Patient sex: F
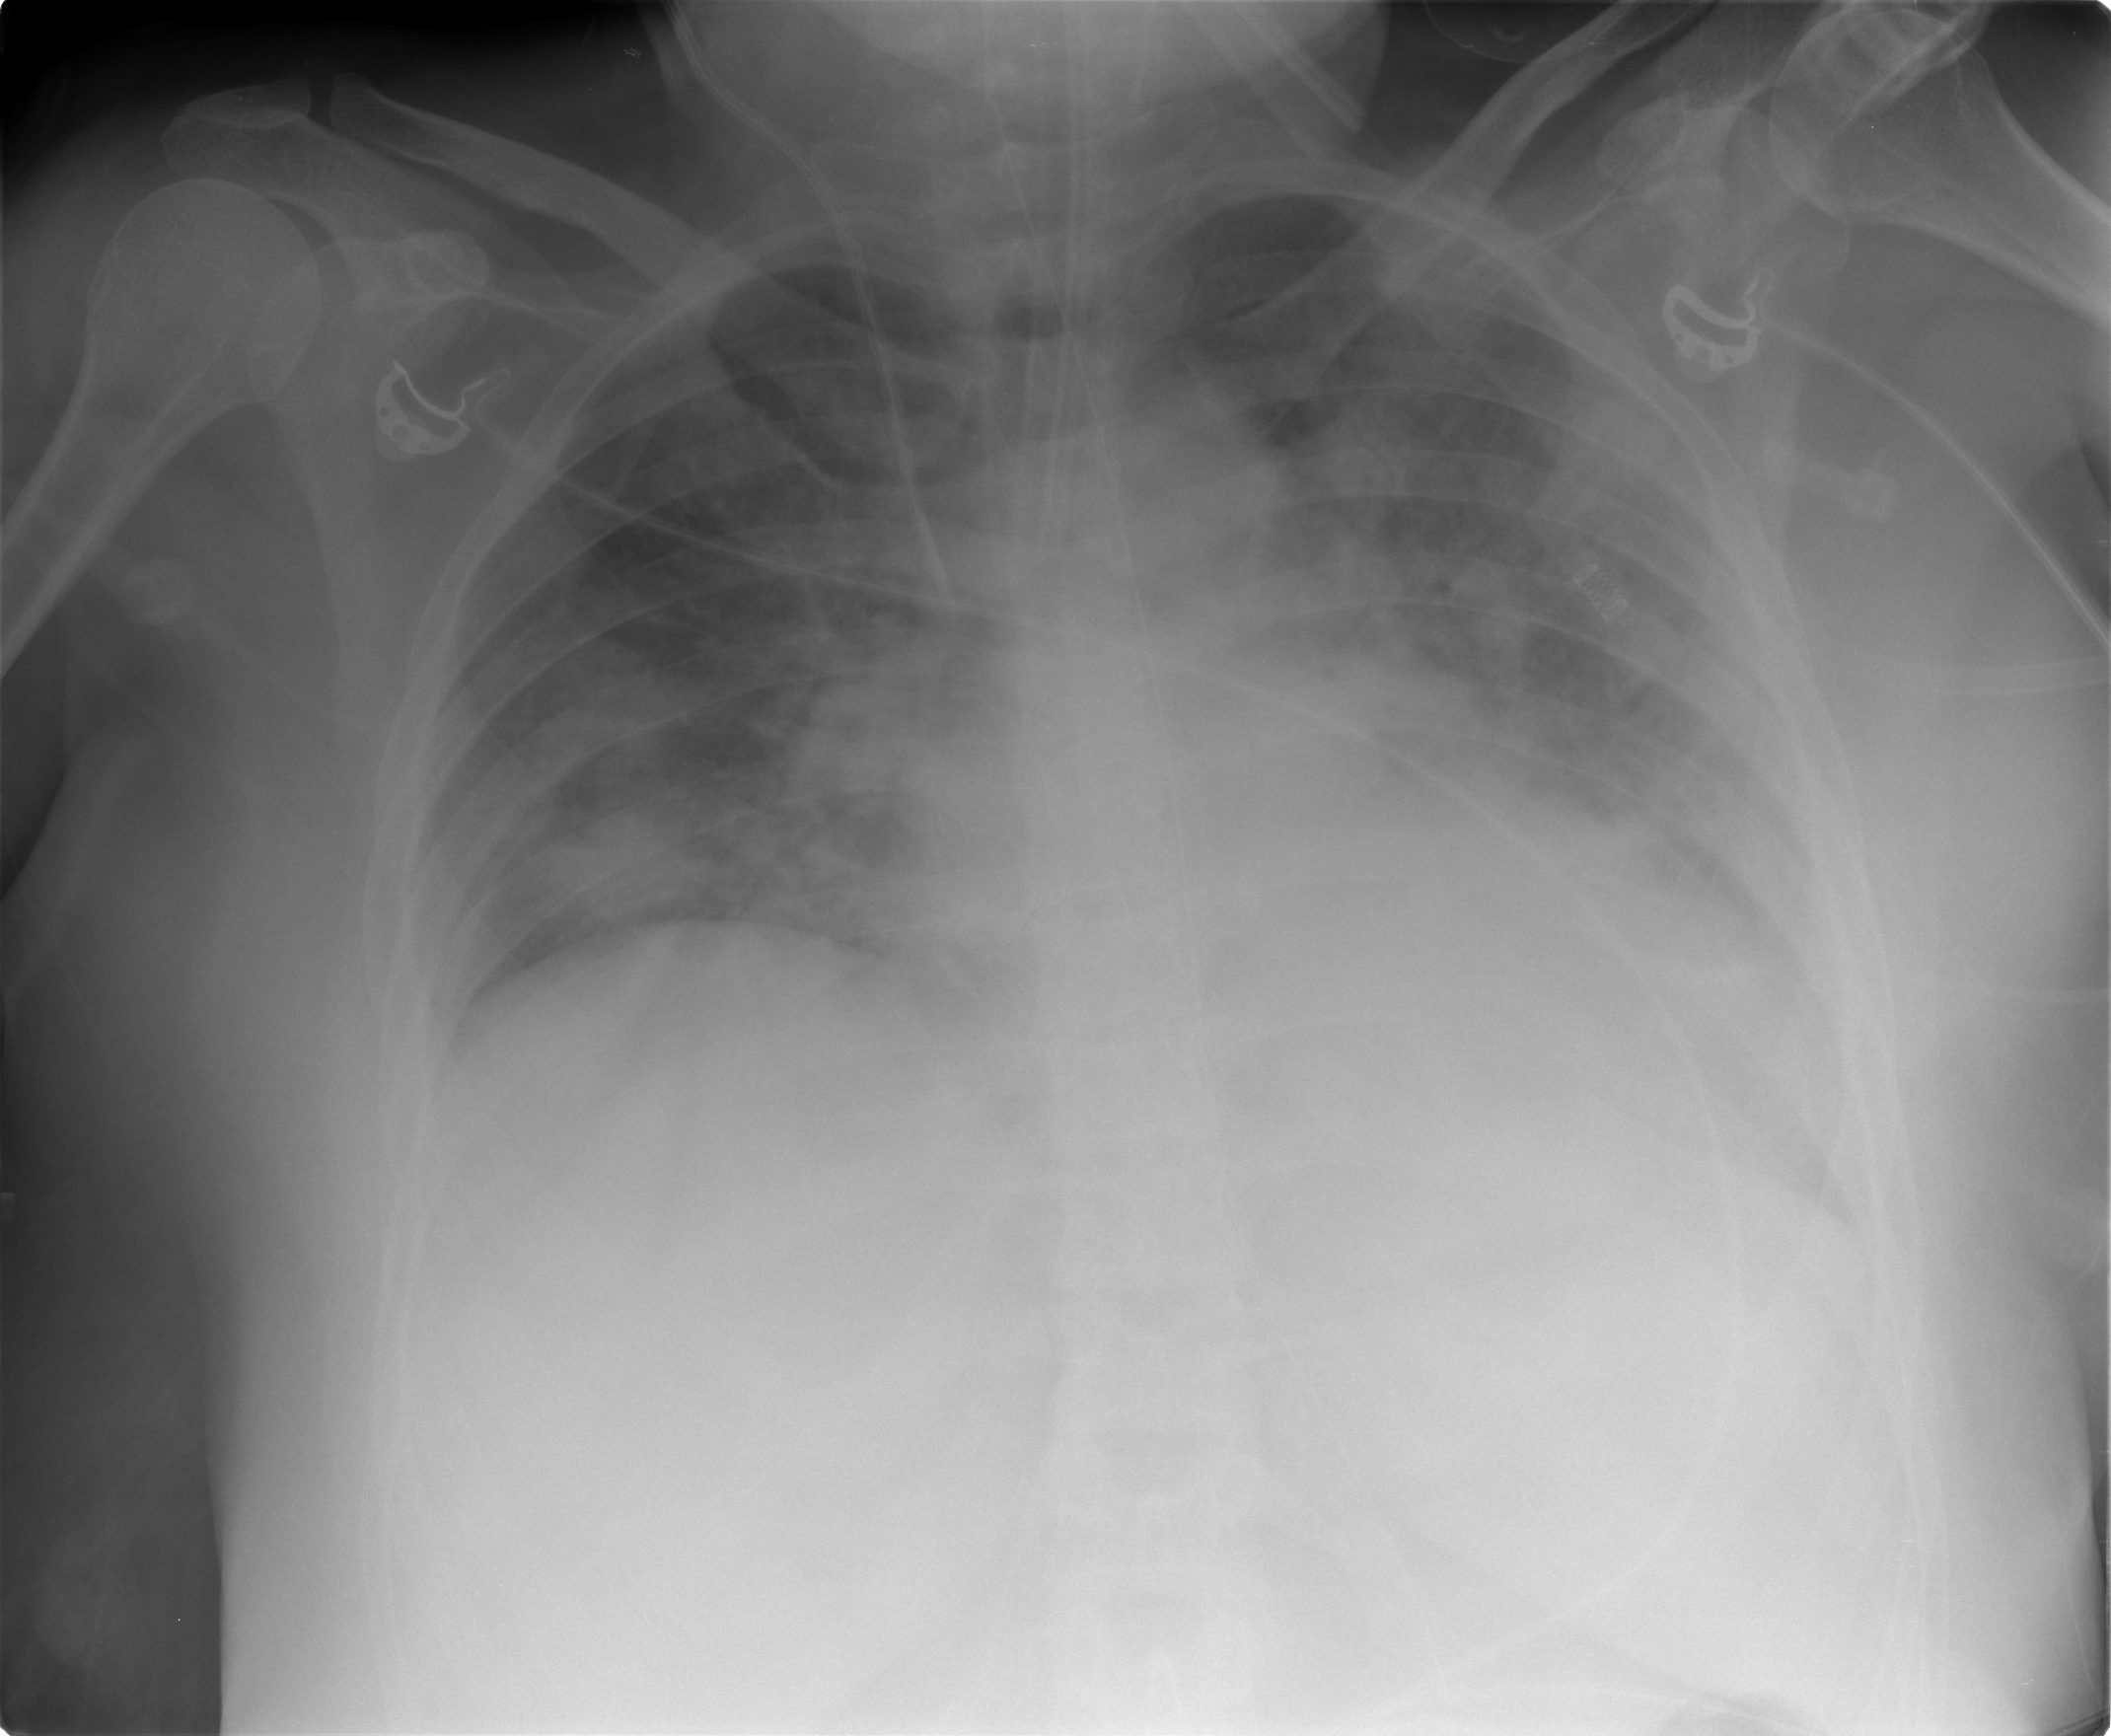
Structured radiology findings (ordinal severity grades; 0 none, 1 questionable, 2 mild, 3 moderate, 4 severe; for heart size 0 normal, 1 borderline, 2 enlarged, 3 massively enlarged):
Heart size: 2
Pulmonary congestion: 2
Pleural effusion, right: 1
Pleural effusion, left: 3
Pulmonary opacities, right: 3
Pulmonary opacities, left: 4
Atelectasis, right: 3
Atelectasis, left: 3